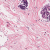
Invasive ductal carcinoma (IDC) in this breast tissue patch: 0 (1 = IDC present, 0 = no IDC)